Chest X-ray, PA view. Patient: 35 years old, sex F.
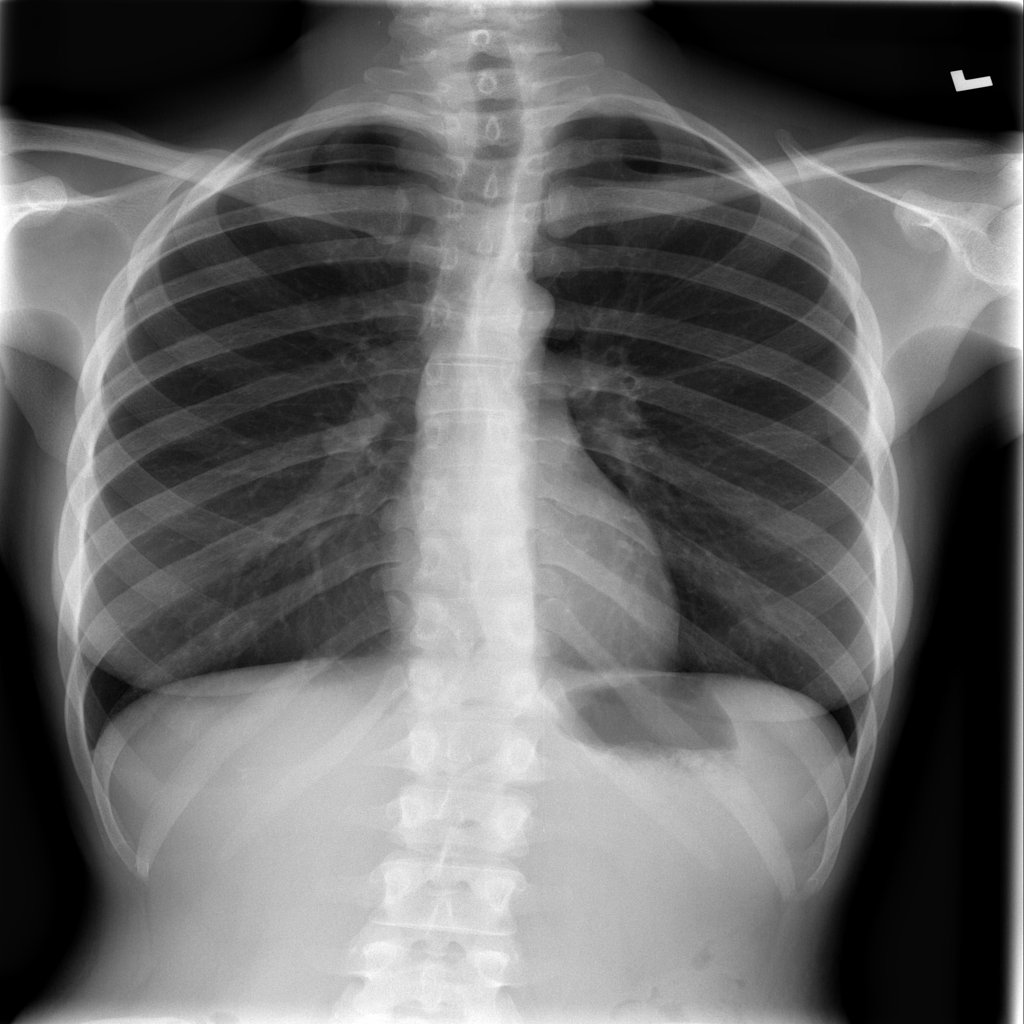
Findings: Infiltration